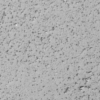
Label: not_dusty